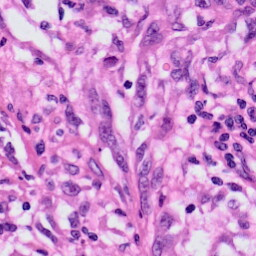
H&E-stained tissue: Skin